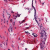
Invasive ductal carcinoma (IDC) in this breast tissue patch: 0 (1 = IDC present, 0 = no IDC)